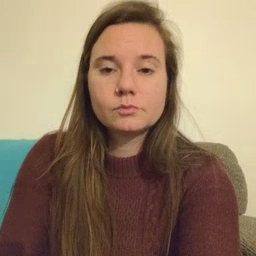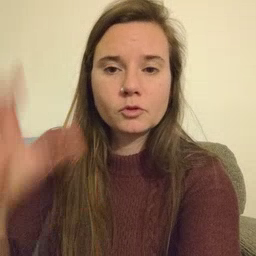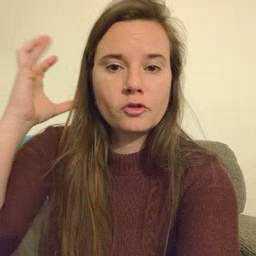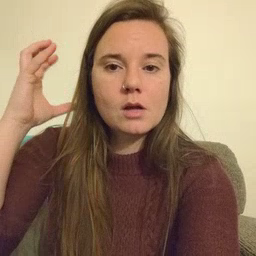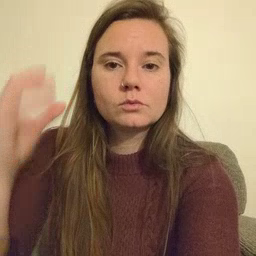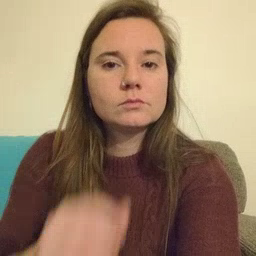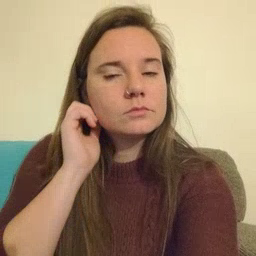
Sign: radio